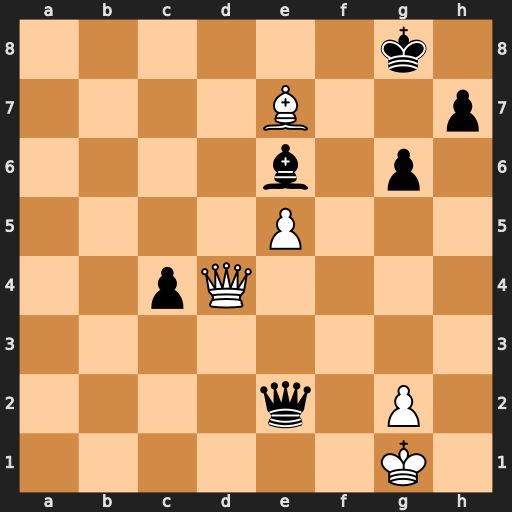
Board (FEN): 6k1/4B2p/4b1p1/4P3/2pQ4/8/4q1P1/6K1
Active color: w
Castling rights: -
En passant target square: -
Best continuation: Qd8+ Kf7 Qf8#